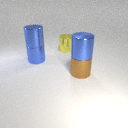
large blue metal cylinder in front of large blue metal cylinder